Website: walmart
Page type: billing-address
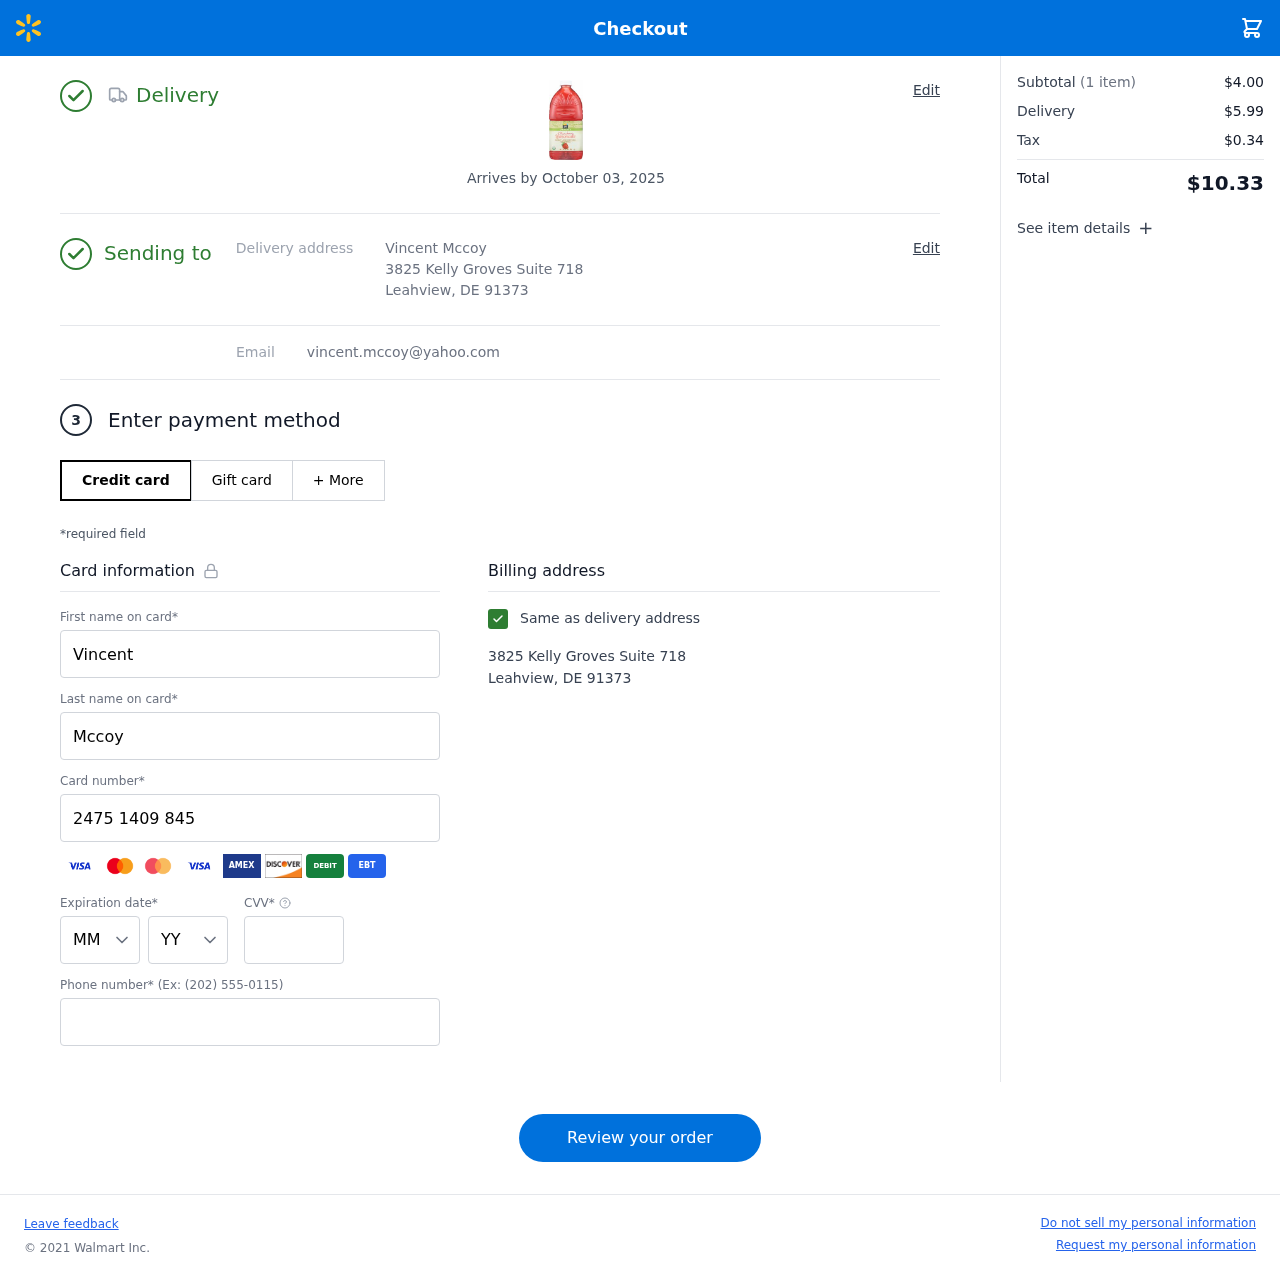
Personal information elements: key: PII_CARD_CVV
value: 960
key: PII_CARD_EXPIRY_MONTH
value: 08
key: PII_CARD_EXPIRY_YEAR
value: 28
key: PII_CARD_NUMBER
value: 2475 1409 8456 9026
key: PII_EMAIL
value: vincent.mccoy@yahoo.com
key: PII_FIRSTNAME
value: Vincent
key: PII_FULLNAME
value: Vincent Mccoy
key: PII_LASTNAME
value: Mccoy
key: PII_PHONE
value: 5707899731
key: PII_STREET
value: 3825 Kelly Groves Suite 718
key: PII_CITY_STATE_ZIP
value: Leahview, DE 91373
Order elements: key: ORDER_DELIVERY_DATE
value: Arrives by October 03, 2025
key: ORDER_NUM_ITEMS
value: (1 item)
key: ORDER_SUBTOTAL
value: $4.00
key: ORDER_SHIPPING_COST
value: $5.99
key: ORDER_TAX
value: $0.34
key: ORDER_TOTAL
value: $10.33